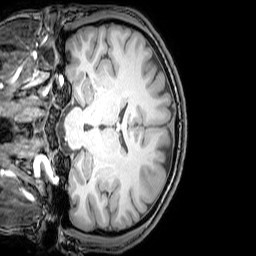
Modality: T1w
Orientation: coronal
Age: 23
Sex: male
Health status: healthy
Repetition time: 0.081 s
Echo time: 0.037 s